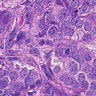
Metastatic tissue present: yes